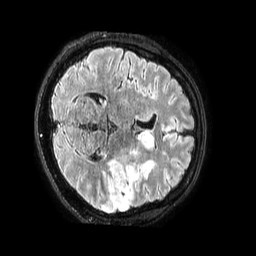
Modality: FLAIR
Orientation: axial
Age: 41
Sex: male
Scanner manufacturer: philips
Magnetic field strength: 3 T
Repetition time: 4.8 s
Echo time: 0.34 s